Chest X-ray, PA view. Patient: 51 years old, sex F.
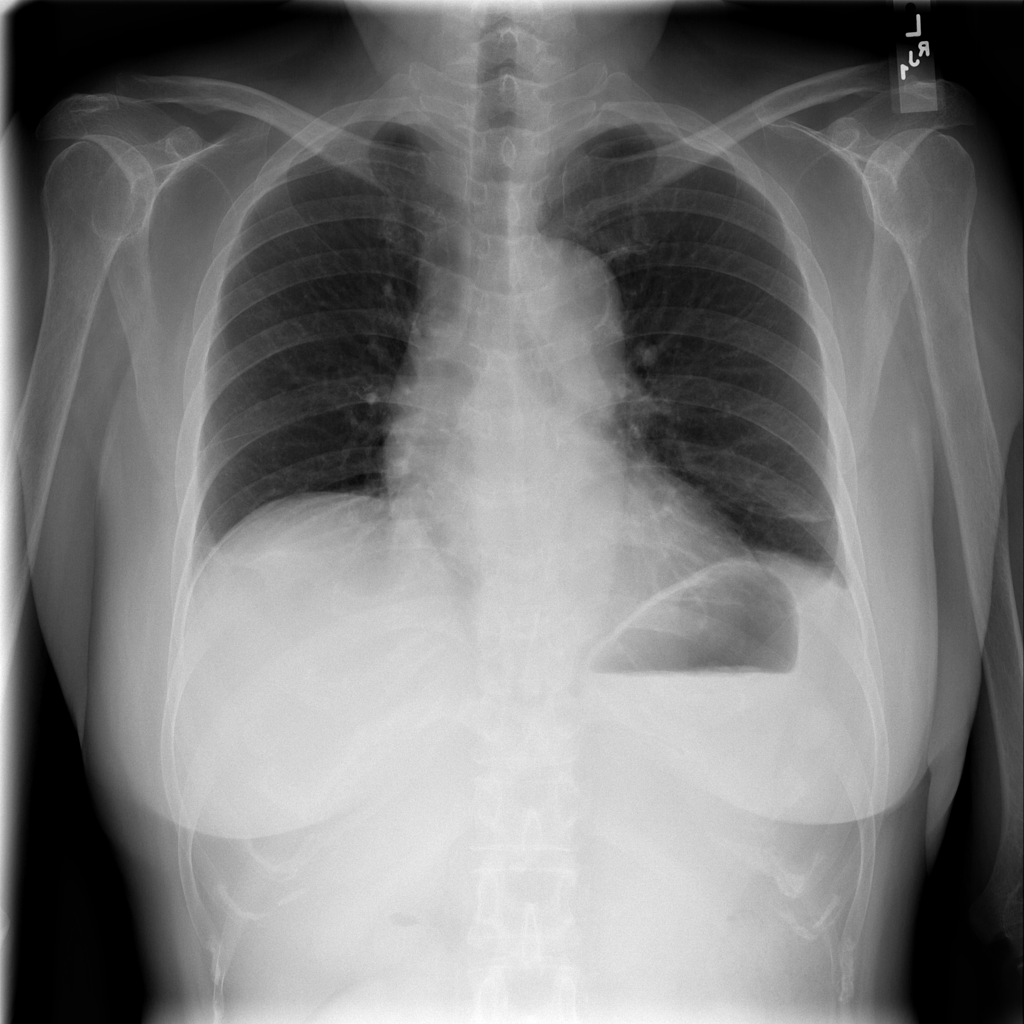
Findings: Fibrosis, Infiltration